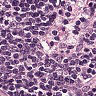
Metastatic tissue present: no